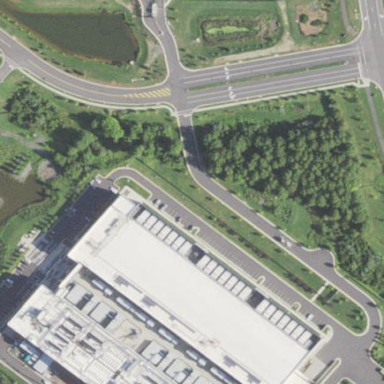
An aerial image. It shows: Data center building.